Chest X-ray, PA view. Patient: 40 years old, sex M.
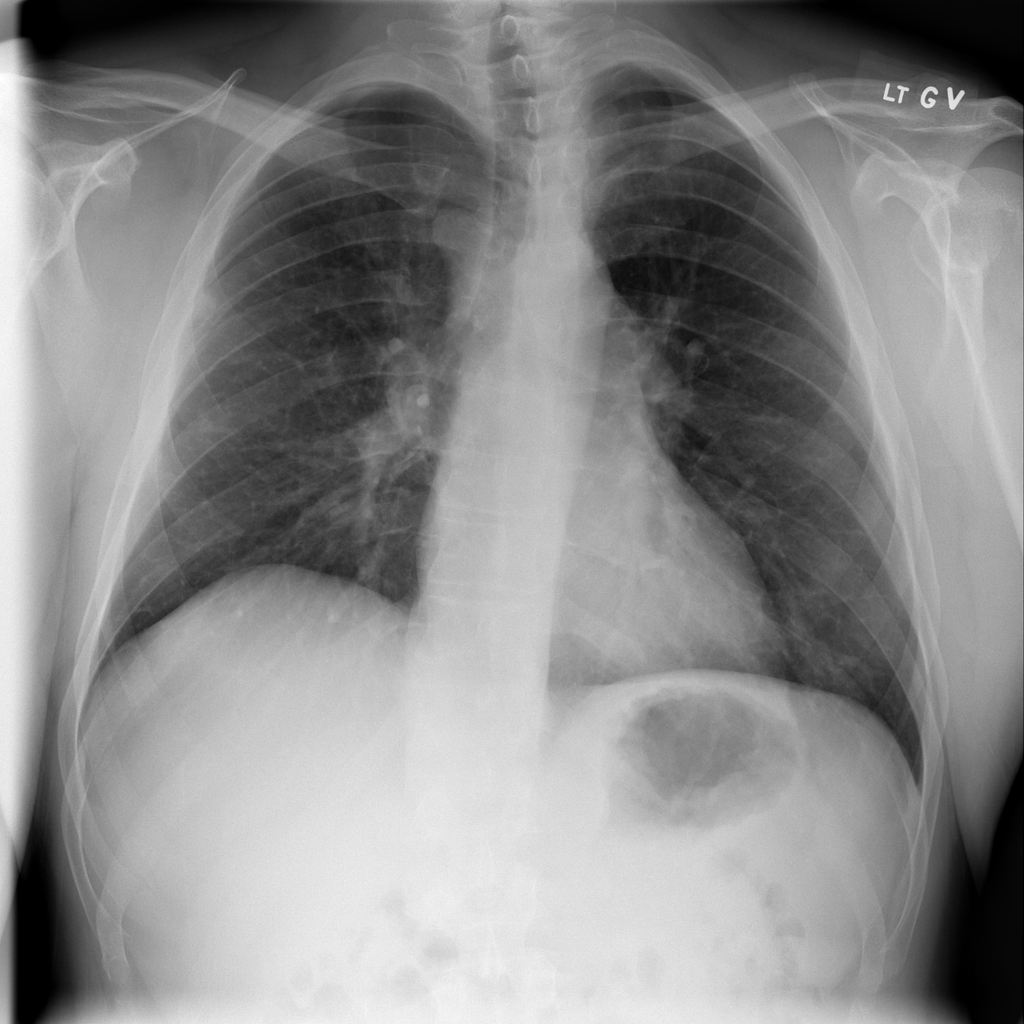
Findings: No Finding